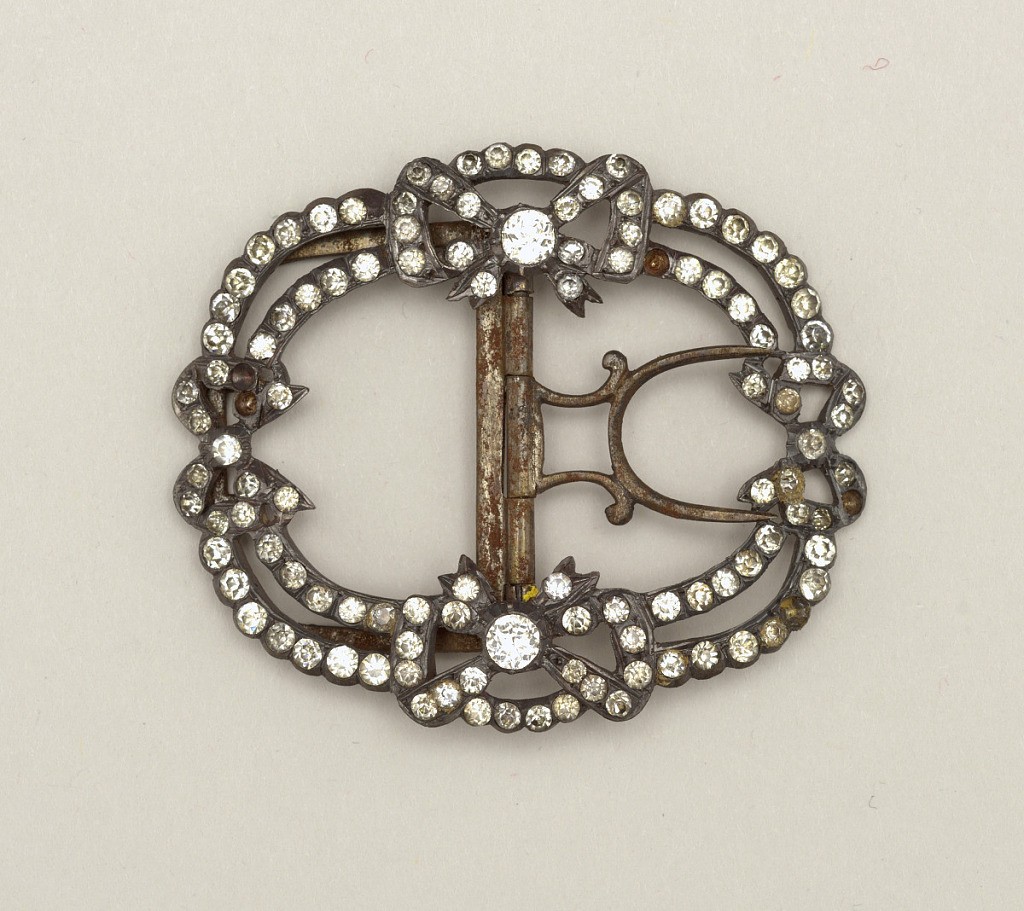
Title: Buckle
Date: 19th century
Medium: Steel, rock-crystal, foil back.
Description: Rectangular buckle with rounded corners; in the shape of a frame with a double row of foil-backed rock crystals held together in four places by bow knots; prongs and fastener of steel.